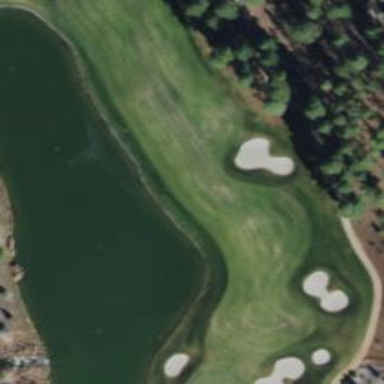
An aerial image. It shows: Golf hole.